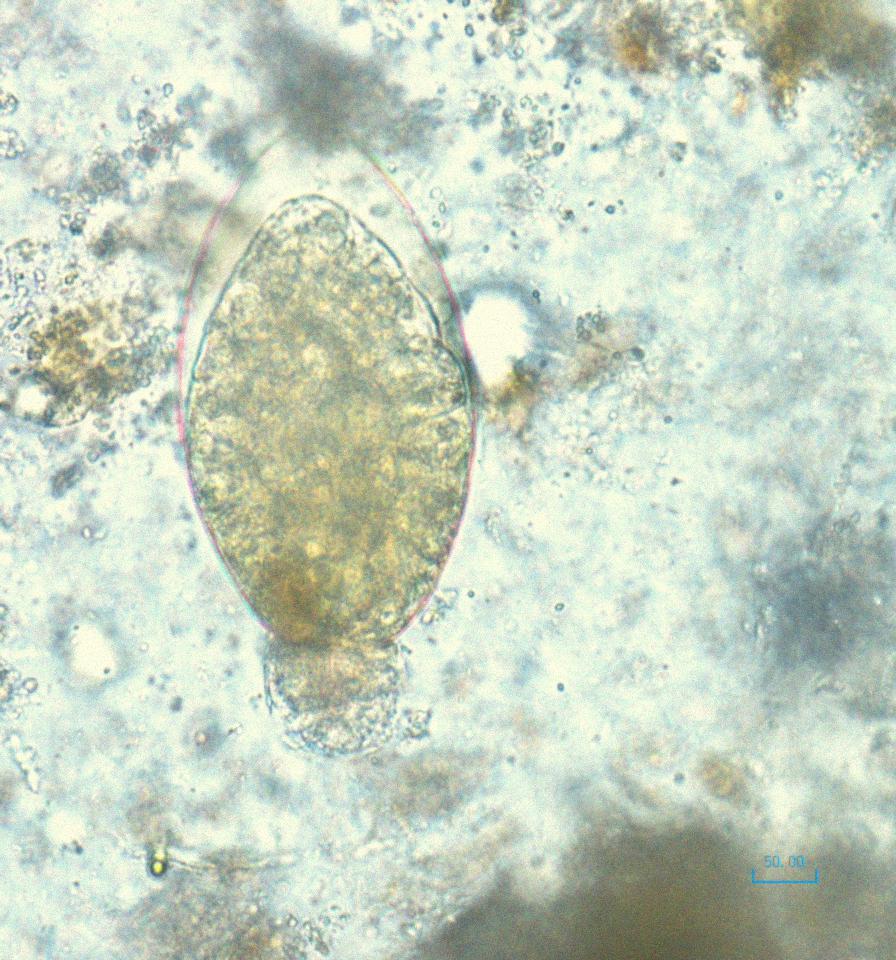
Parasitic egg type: Fasciolopsis buski